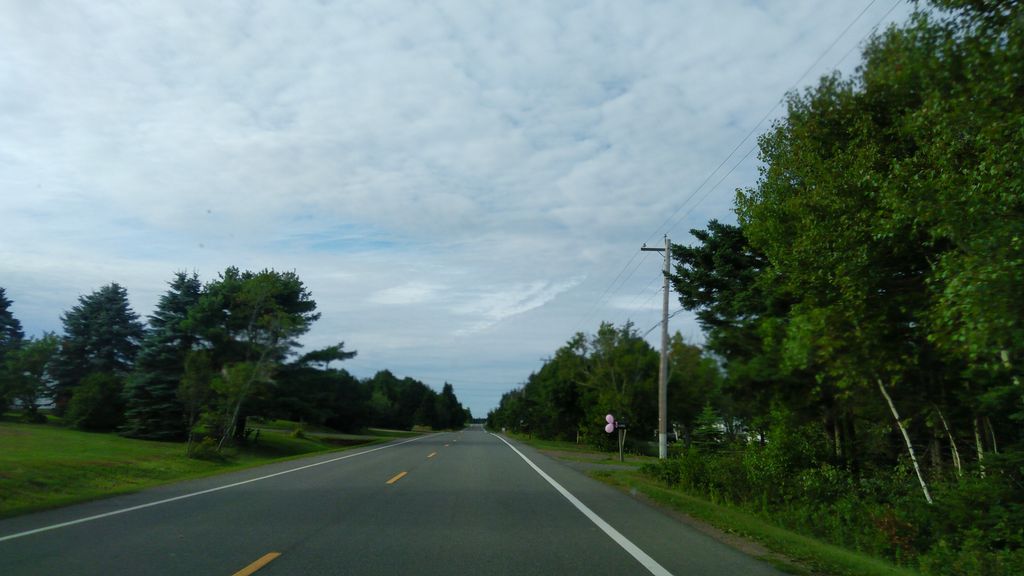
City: charlottetown